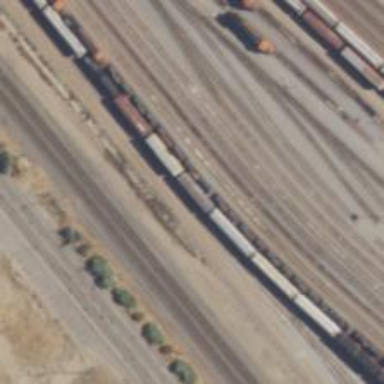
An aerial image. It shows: Railway yard used for servicing trains.